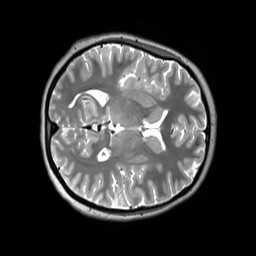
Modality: T2w
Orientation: axial
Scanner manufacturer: siemens
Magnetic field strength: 3 T
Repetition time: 3.2 s
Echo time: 0.406 s